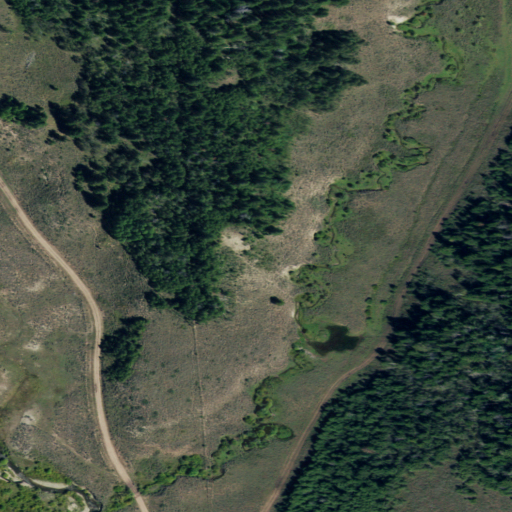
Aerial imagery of valley in Idaho named Hyde Canyon containing shrub, evergreen forest, deciduous forest, and woody wetlands